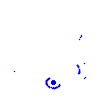
Particle: pion